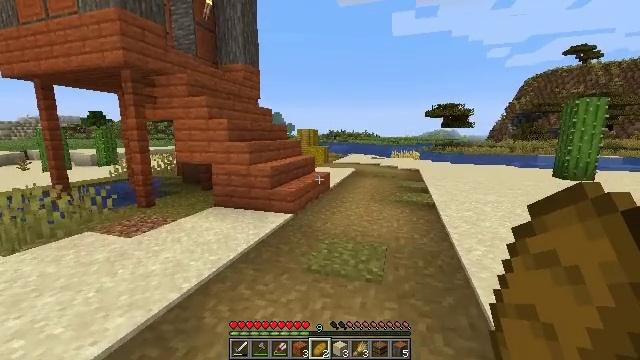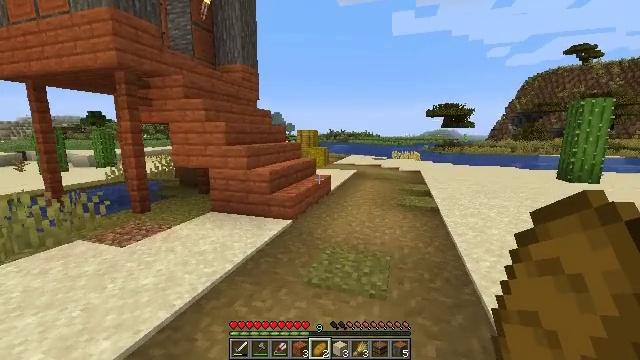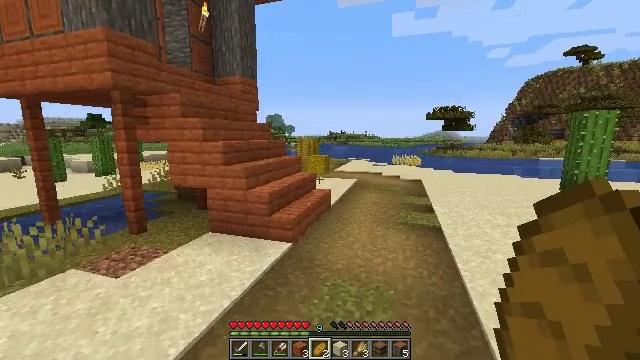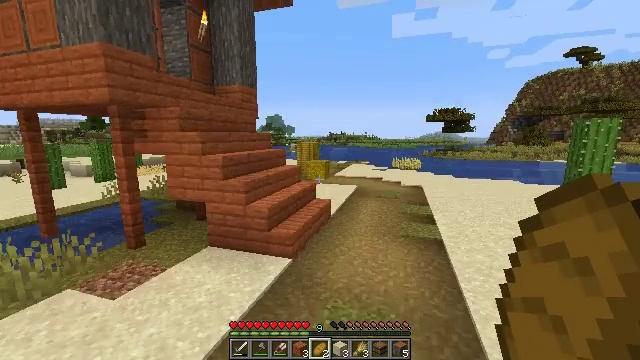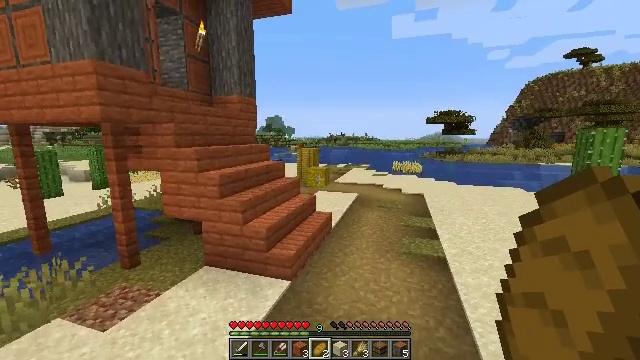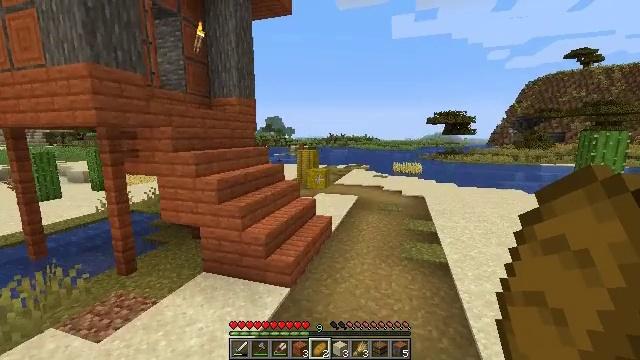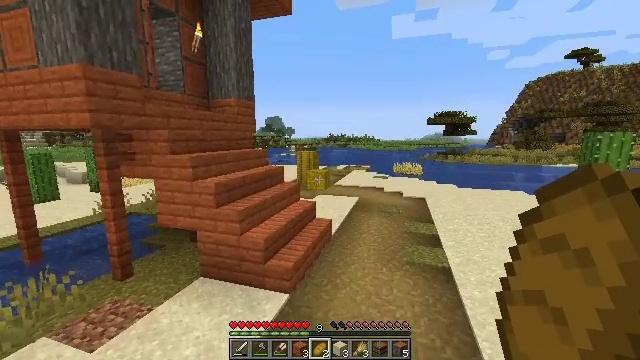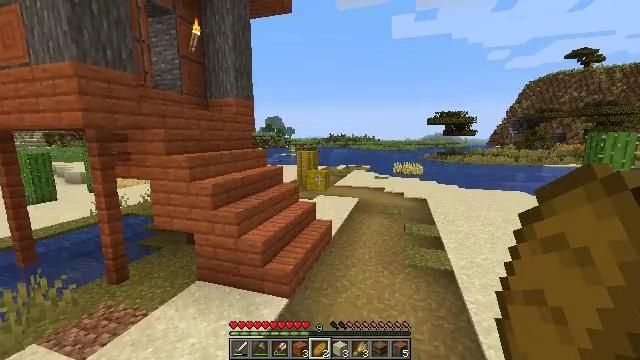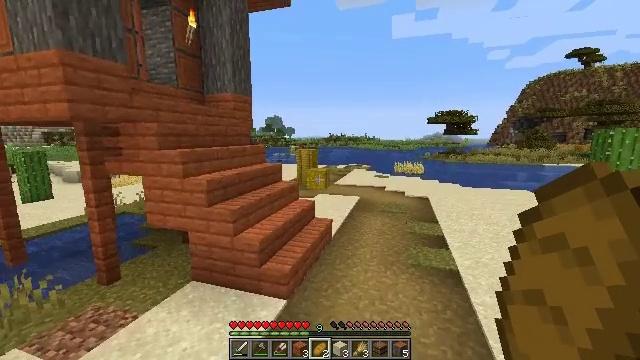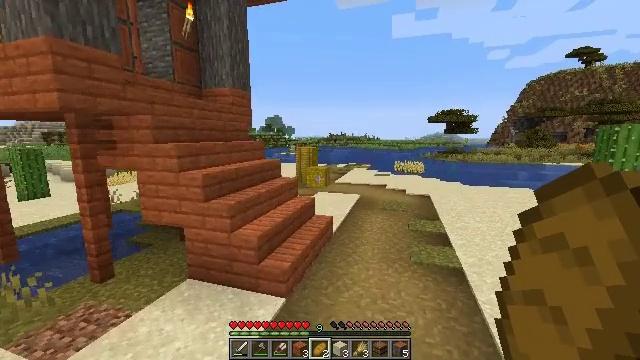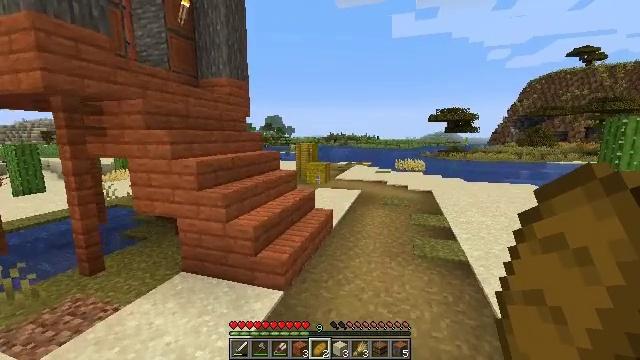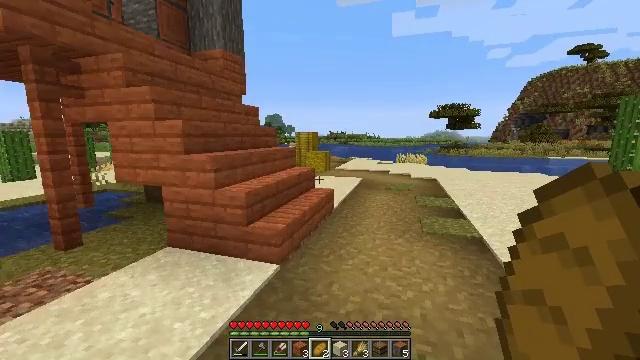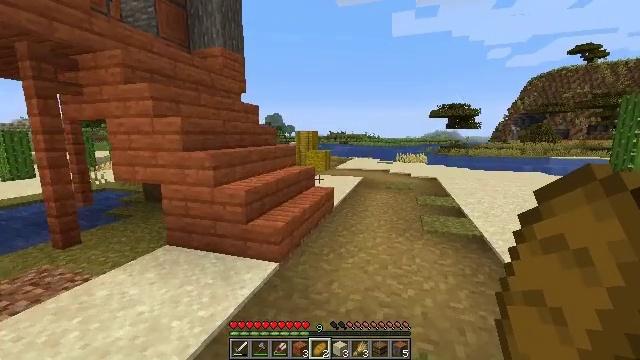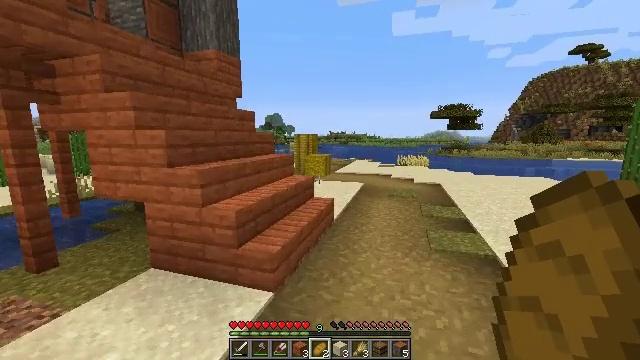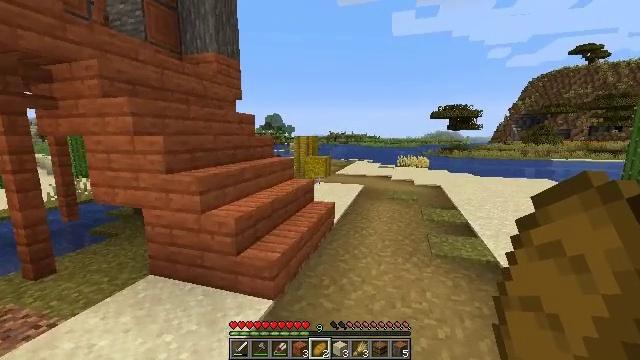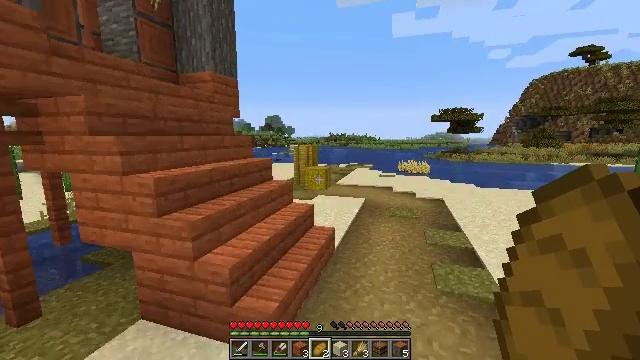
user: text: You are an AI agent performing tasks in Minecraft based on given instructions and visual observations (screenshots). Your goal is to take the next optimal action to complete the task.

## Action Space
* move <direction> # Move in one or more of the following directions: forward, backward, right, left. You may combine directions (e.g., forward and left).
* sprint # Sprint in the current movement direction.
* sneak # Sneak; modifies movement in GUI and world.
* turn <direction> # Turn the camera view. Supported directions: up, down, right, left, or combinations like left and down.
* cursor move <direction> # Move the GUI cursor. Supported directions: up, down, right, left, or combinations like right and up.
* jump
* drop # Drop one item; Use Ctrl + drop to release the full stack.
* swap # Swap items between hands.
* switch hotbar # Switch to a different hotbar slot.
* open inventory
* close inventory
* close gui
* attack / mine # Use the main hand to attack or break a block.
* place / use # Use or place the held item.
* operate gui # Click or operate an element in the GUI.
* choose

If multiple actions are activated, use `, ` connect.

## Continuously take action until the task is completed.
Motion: motion action
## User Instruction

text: Drop a bread.
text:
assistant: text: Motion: move forward, jump
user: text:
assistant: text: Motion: move forward, jump
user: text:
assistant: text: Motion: move forward, jump
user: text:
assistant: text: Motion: move forward, jump
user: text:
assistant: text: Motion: move forward, jump
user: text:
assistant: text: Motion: move forward, jump
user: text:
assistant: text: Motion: move forward, jump
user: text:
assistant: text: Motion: move forward, jump
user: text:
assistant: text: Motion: move forward, jump
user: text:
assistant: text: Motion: move forward, jump
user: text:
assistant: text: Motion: move forward, jump
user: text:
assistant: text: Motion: move forward, jump
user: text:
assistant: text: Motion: move forward, jump
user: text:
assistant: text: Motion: move forward, jump
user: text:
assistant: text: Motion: move forward, jump
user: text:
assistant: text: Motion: move forward, jump
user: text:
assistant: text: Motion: move forward, jump
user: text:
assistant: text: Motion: move forward, jump
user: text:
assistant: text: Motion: move forward, jump
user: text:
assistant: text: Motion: move forward, jump
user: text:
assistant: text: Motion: move forward, jump
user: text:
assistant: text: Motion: move forward, jump
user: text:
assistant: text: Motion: move forward, jump
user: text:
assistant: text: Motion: move forward, jump
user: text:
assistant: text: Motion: move forward, turn left, jump
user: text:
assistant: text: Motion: move forward, turn left, jump
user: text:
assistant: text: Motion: move forward, turn left, jump
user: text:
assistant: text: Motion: move forward, turn left, jump
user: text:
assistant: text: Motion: move forward, turn left, jump
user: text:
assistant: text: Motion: move forward, turn left, jump